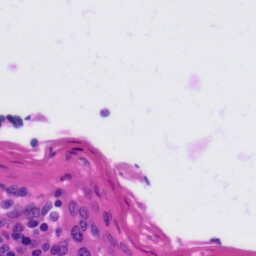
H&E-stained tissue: Tonsil